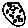
Label: moon